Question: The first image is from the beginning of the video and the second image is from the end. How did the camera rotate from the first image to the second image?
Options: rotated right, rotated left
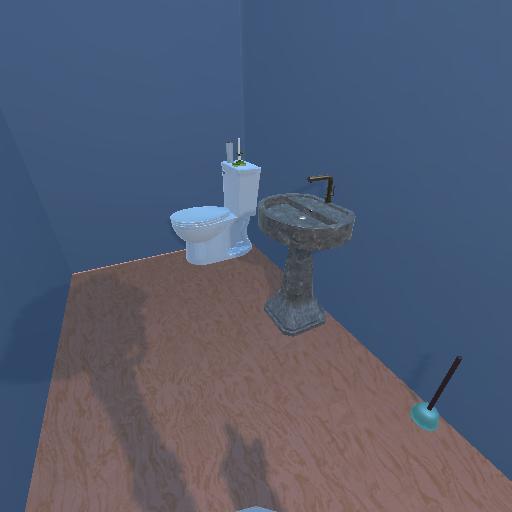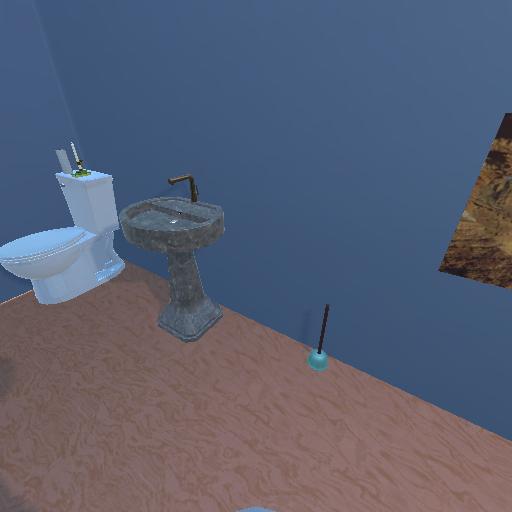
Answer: rotated right